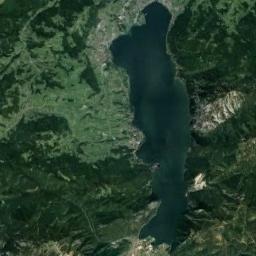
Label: lake